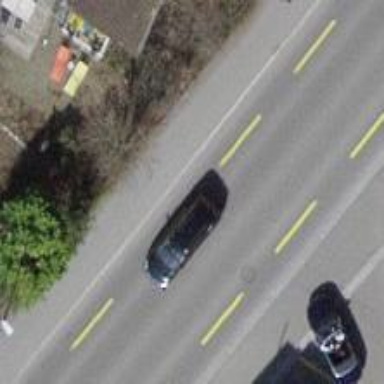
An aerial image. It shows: Tertiary road with asphalt surface. It has cycle lane on both sides.